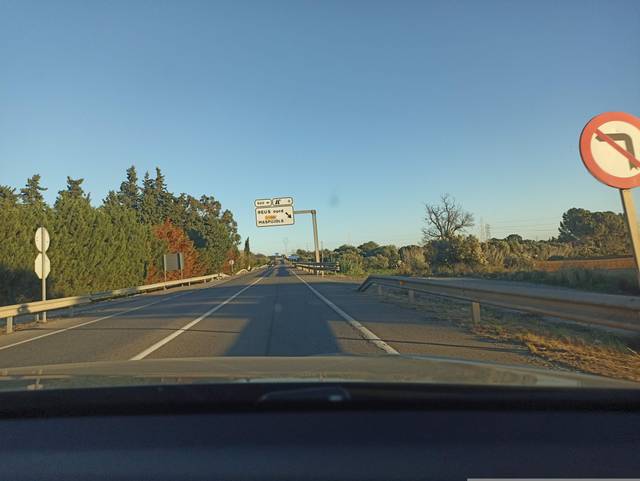
Region: Spain
Coordinates: 41.167, 1.047